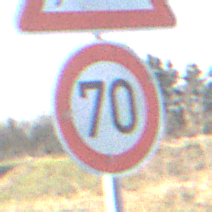
Verkehrszeichen: Geschwindigkeit70
Zusatzzeichen oben: WildwechselLinks
Umgebung: Outdoor, Nature
Tageszeit: MorningAfternoon
Wetter: Clear
Licht: Natural
Jahreszeit: NotSpecified
Kontrast: HighContrast